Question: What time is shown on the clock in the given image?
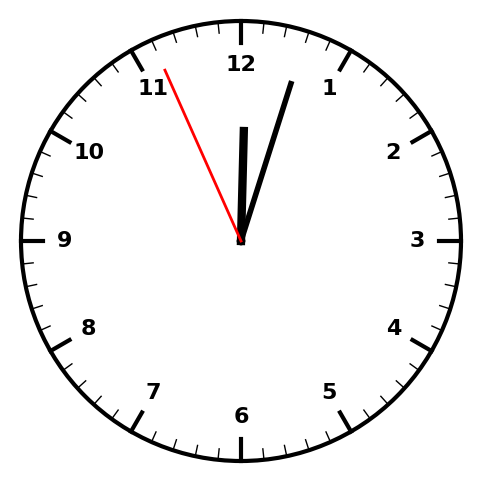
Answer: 12:02:56